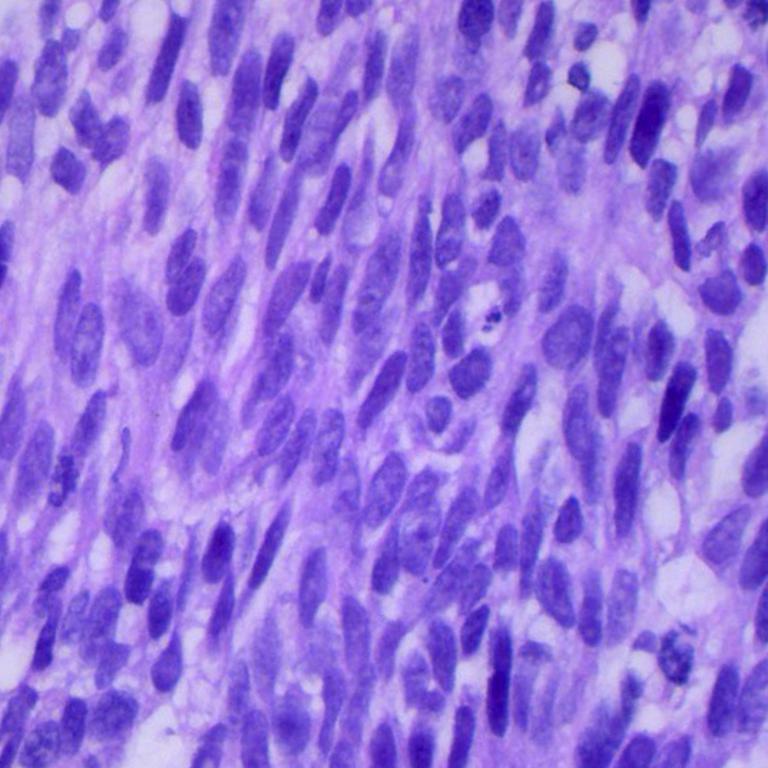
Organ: lung
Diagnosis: squamous carcinomas